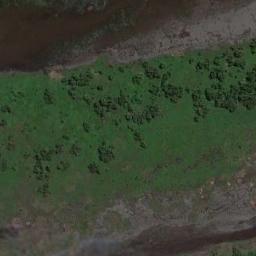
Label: wetland